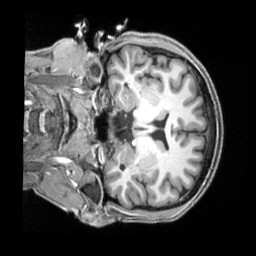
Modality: T1w
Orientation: coronal
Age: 29
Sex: male
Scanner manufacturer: siemens
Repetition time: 2.3 s
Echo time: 0.00229 s